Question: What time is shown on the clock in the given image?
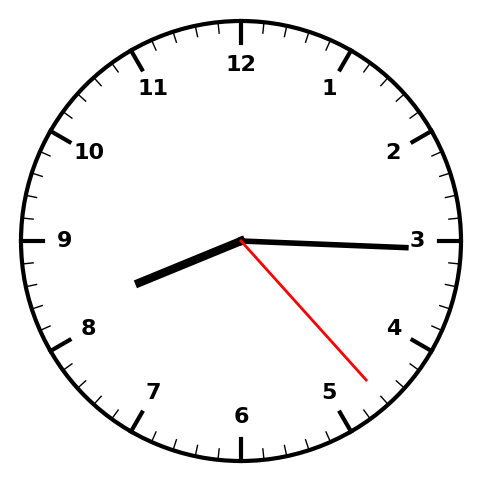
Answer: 08:15:23